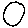
Label: circle